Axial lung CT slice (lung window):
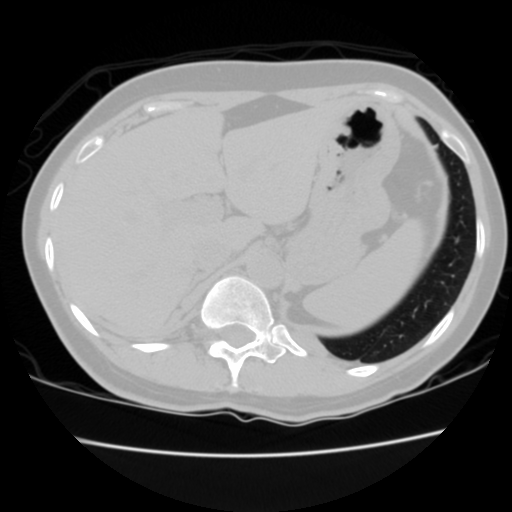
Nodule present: no